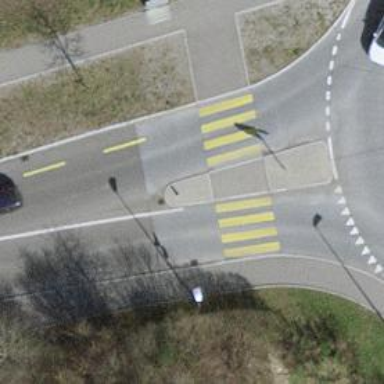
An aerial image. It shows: Secondary road with asphalt surface and dedicated cycle lane.